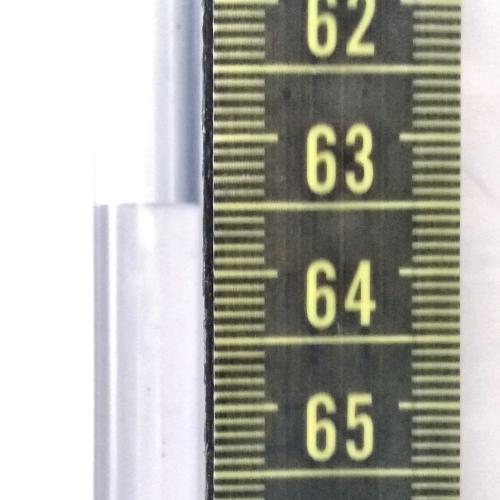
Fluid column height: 63.5 cm